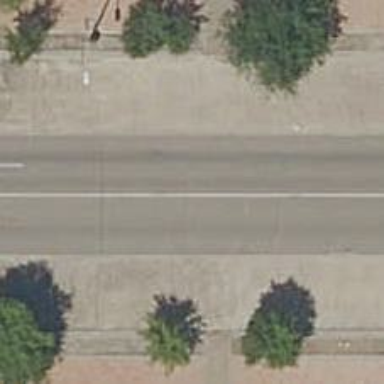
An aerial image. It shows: Pedestrian road.